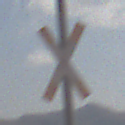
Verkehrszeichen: Andreaskreuz
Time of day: Midday
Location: Outdoor (Nature)
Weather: PartlyCloudy
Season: NotSpecified
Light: Natural